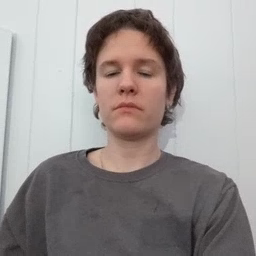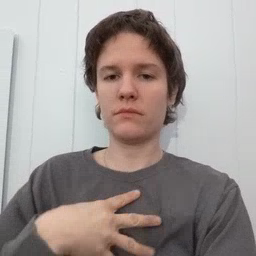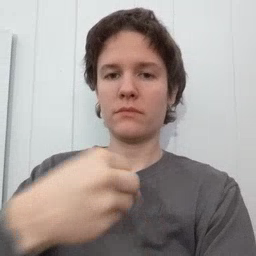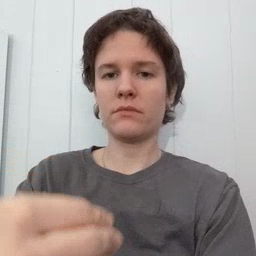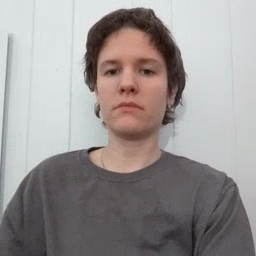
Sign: white